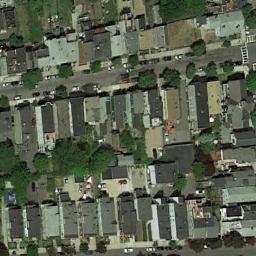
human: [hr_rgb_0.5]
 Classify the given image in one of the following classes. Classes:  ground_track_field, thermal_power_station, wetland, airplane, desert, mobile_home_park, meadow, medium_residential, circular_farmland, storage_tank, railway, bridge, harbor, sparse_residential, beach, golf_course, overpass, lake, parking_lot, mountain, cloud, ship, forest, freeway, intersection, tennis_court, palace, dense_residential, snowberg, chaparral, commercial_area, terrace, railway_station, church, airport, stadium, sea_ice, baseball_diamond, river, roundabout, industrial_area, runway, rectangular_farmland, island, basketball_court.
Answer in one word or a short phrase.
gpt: dense_residential